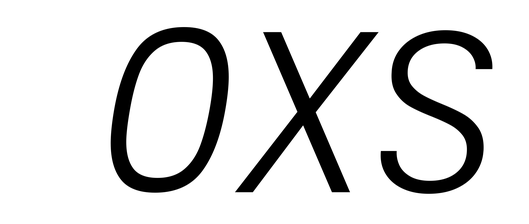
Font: Poppins-LightItalic